Question: I'm using itext to generate editable Calendar pdf.
Im trying to add TextField to the PdfPCell using this code,
//To create PdfPCell for a specific day
'''
public PdfPCell getDayCell(Calendar calendar, Locale locale) {
PdfPCell cell = new PdfPCell();
cell.setPadding(3);
// set the background color, based on the type of day
if (isSunday(calendar))
cell.setBackgroundColor(BaseColor.GRAY);
else if (isSpecialDay(calendar))
cell.setBackgroundColor(BaseColor.LIGHT_GRAY);
else
cell.setBackgroundColor(BaseColor.WHITE);
// set the content in the language of the locale
Chunk chunk = new Chunk(String.format(locale, "%1$ta", calendar), small);
chunk.setTextRise(5);
// a paragraph with the day
Paragraph p = new Paragraph(chunk);
// a separator
p.add(new Chunk(new VerticalPositionMark()));
// and the number of the day
p.add(new Chunk(String.format(locale, "%1$te", calendar), normal));
cell.addElement(p);
cell.setCellEvent(new MyCellField(locale+""+calendar));
cell.setFixedHeight(80);
return cell;
}
'''
// Adding TextField to the cellEvent
'''
class MyCellField implements PdfPCellEvent {
protected String fieldname;
public MyCellField(String fieldname) {
this.fieldname = fieldname;
}
public void cellLayout(PdfPCell cell, Rectangle rectangle, PdfContentByte[] canvases) {
final PdfWriter writer = canvases[0].getPdfWriter();
final TextField textField = new TextField(writer, rectangle, fieldname);
textField.setAlignment(Element.ALIGN_TOP);
textField.setOptions(TextField.MULTILINE);
try {
final PdfFormField field = textField.getTextField();
writer.addAnnotation(field);
} catch (final IOException ioe) {
throw new ExceptionConverter(ioe);
} catch (final DocumentException de) {
throw new ExceptionConverter(de);
}
}
'''
}
When I render the calendar pdf, the Cell focus is vertical not horizontal.
Kindly help me to find out what I'm missing.

NOTE: Please don't negative vote, I really want to figure out how to solve this. I referred other links like <URL> which where not helpful.
I tried adding
'''
float textboxheight = 12f;
Rectangle rect = rectangle;
rect.Bottom = rect.Top - textboxheight;
'''
rect.Bottom is showing error "The final field Rectangle.BOTTOM cannot be assigned".
Im using iText5
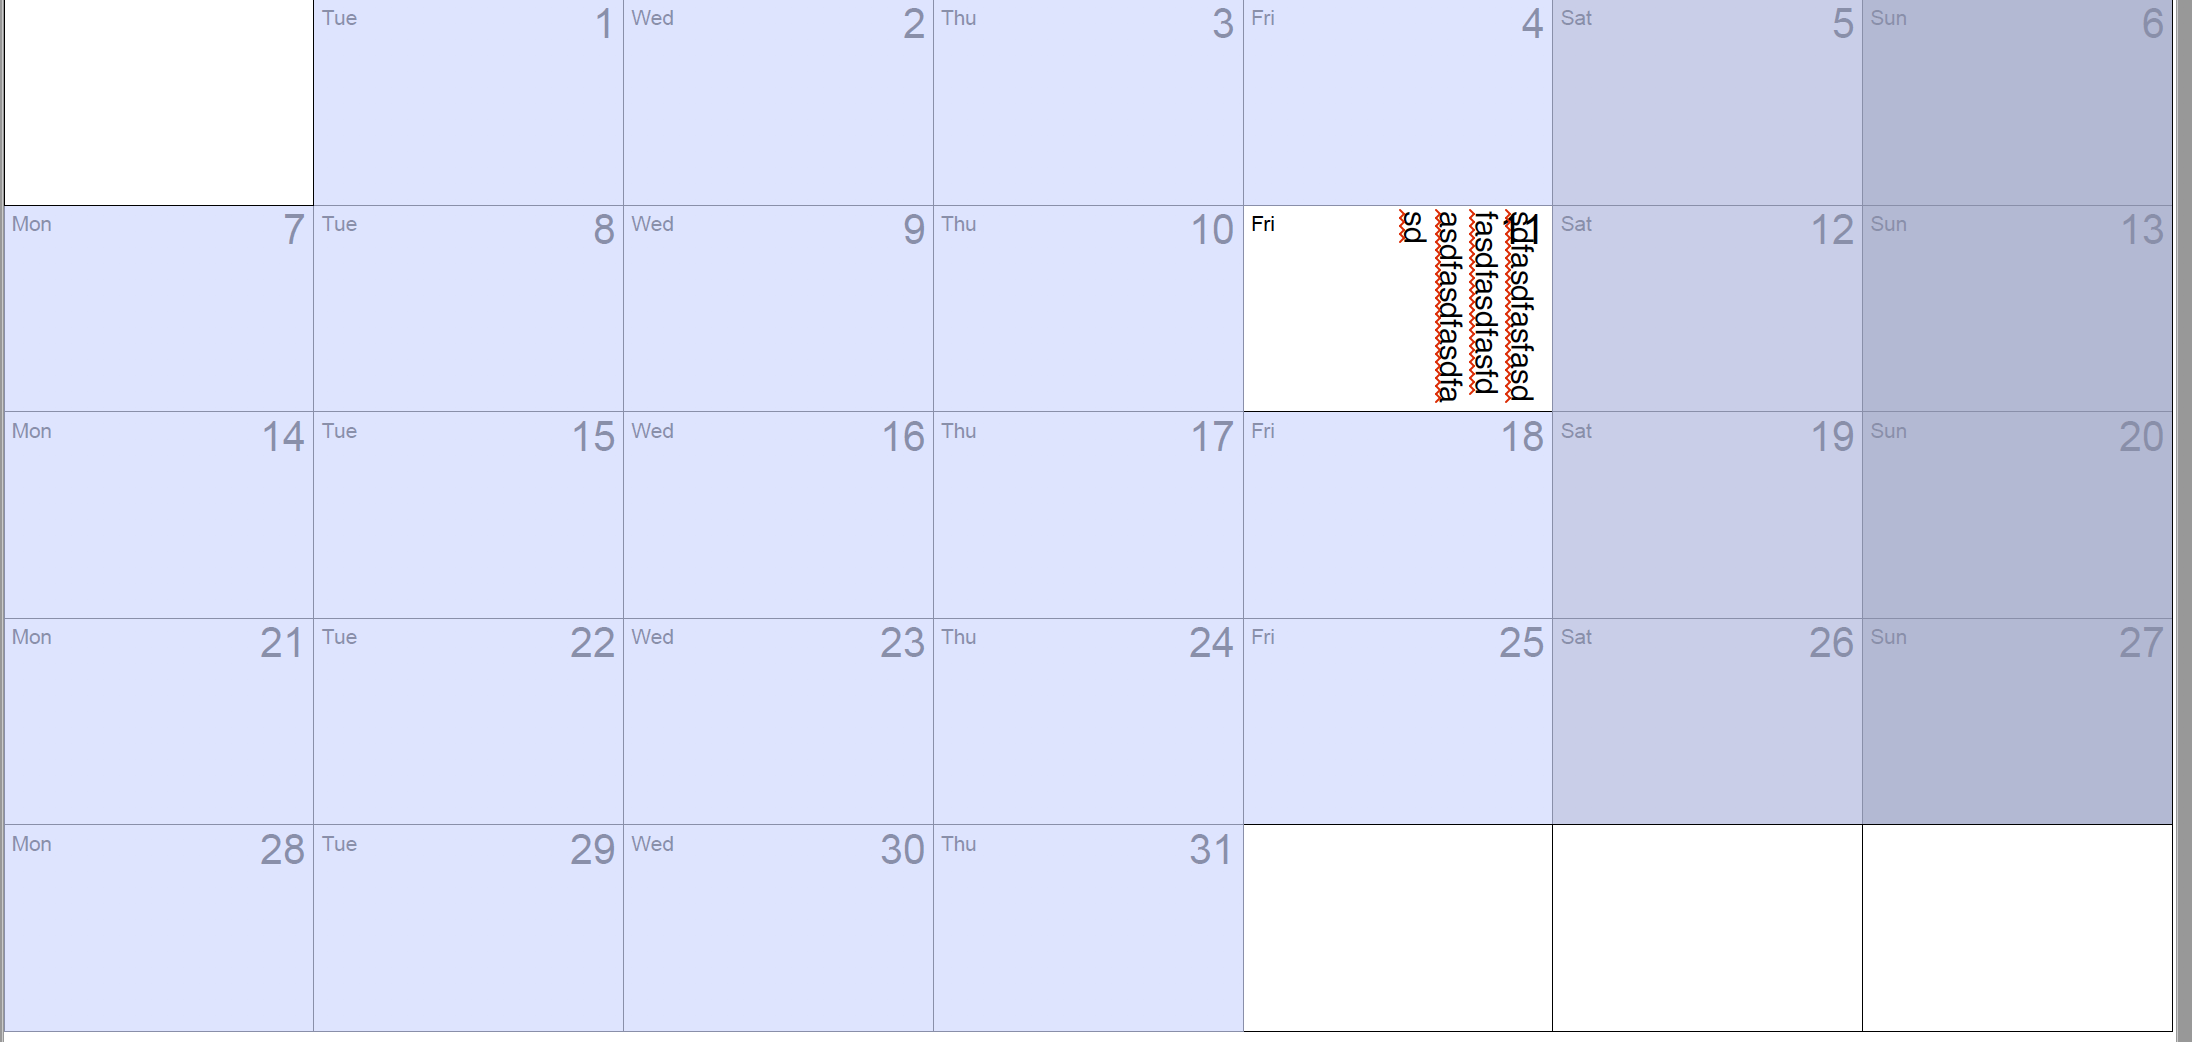
Answer: I think it's odd, because the behavior you describe isn't supposed to happen in the official iText version. (That makes me wonder: where did you get your version?)
However, you could try replacing this line:
'''
Document document = new Document(PageSize.A4);
'''
With this line:
'''
Document document = new Document(new Rectangle(842, 595));
'''